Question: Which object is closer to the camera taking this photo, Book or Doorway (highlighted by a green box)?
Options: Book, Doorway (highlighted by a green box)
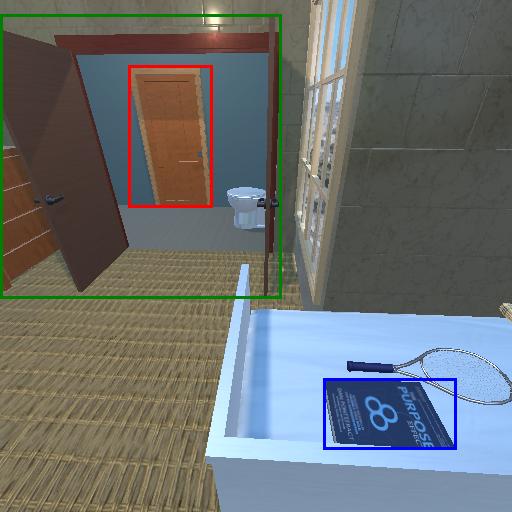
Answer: Book